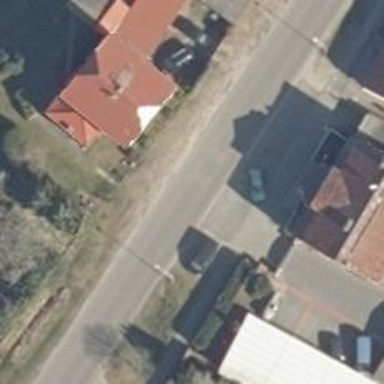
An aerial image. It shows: Residential road with asphalt surface.